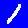
Digit: 1